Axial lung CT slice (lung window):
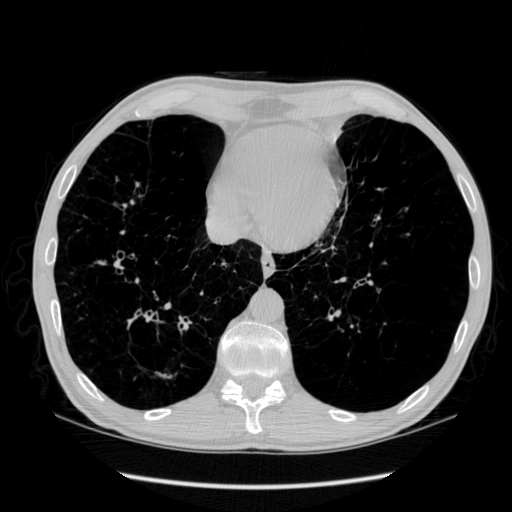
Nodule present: no